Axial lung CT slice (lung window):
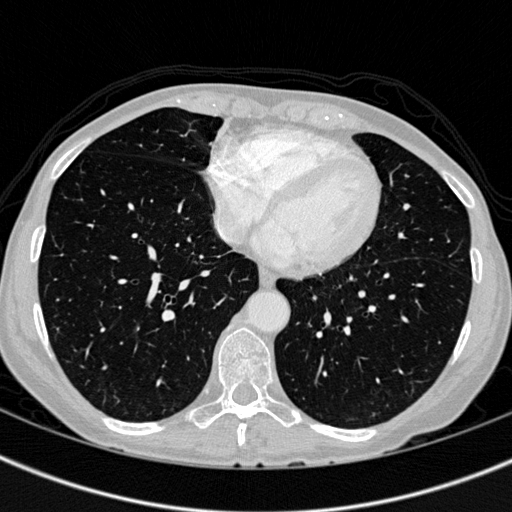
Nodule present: no